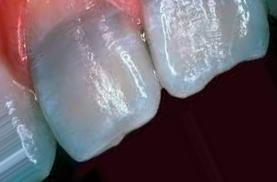
Condition: Tooth Discoloration